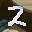
Label: 2